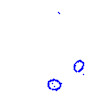
Particle: pion